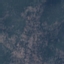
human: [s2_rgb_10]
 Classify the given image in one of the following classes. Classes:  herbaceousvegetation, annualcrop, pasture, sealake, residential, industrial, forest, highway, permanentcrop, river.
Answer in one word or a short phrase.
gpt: HerbaceousVegetation